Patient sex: F
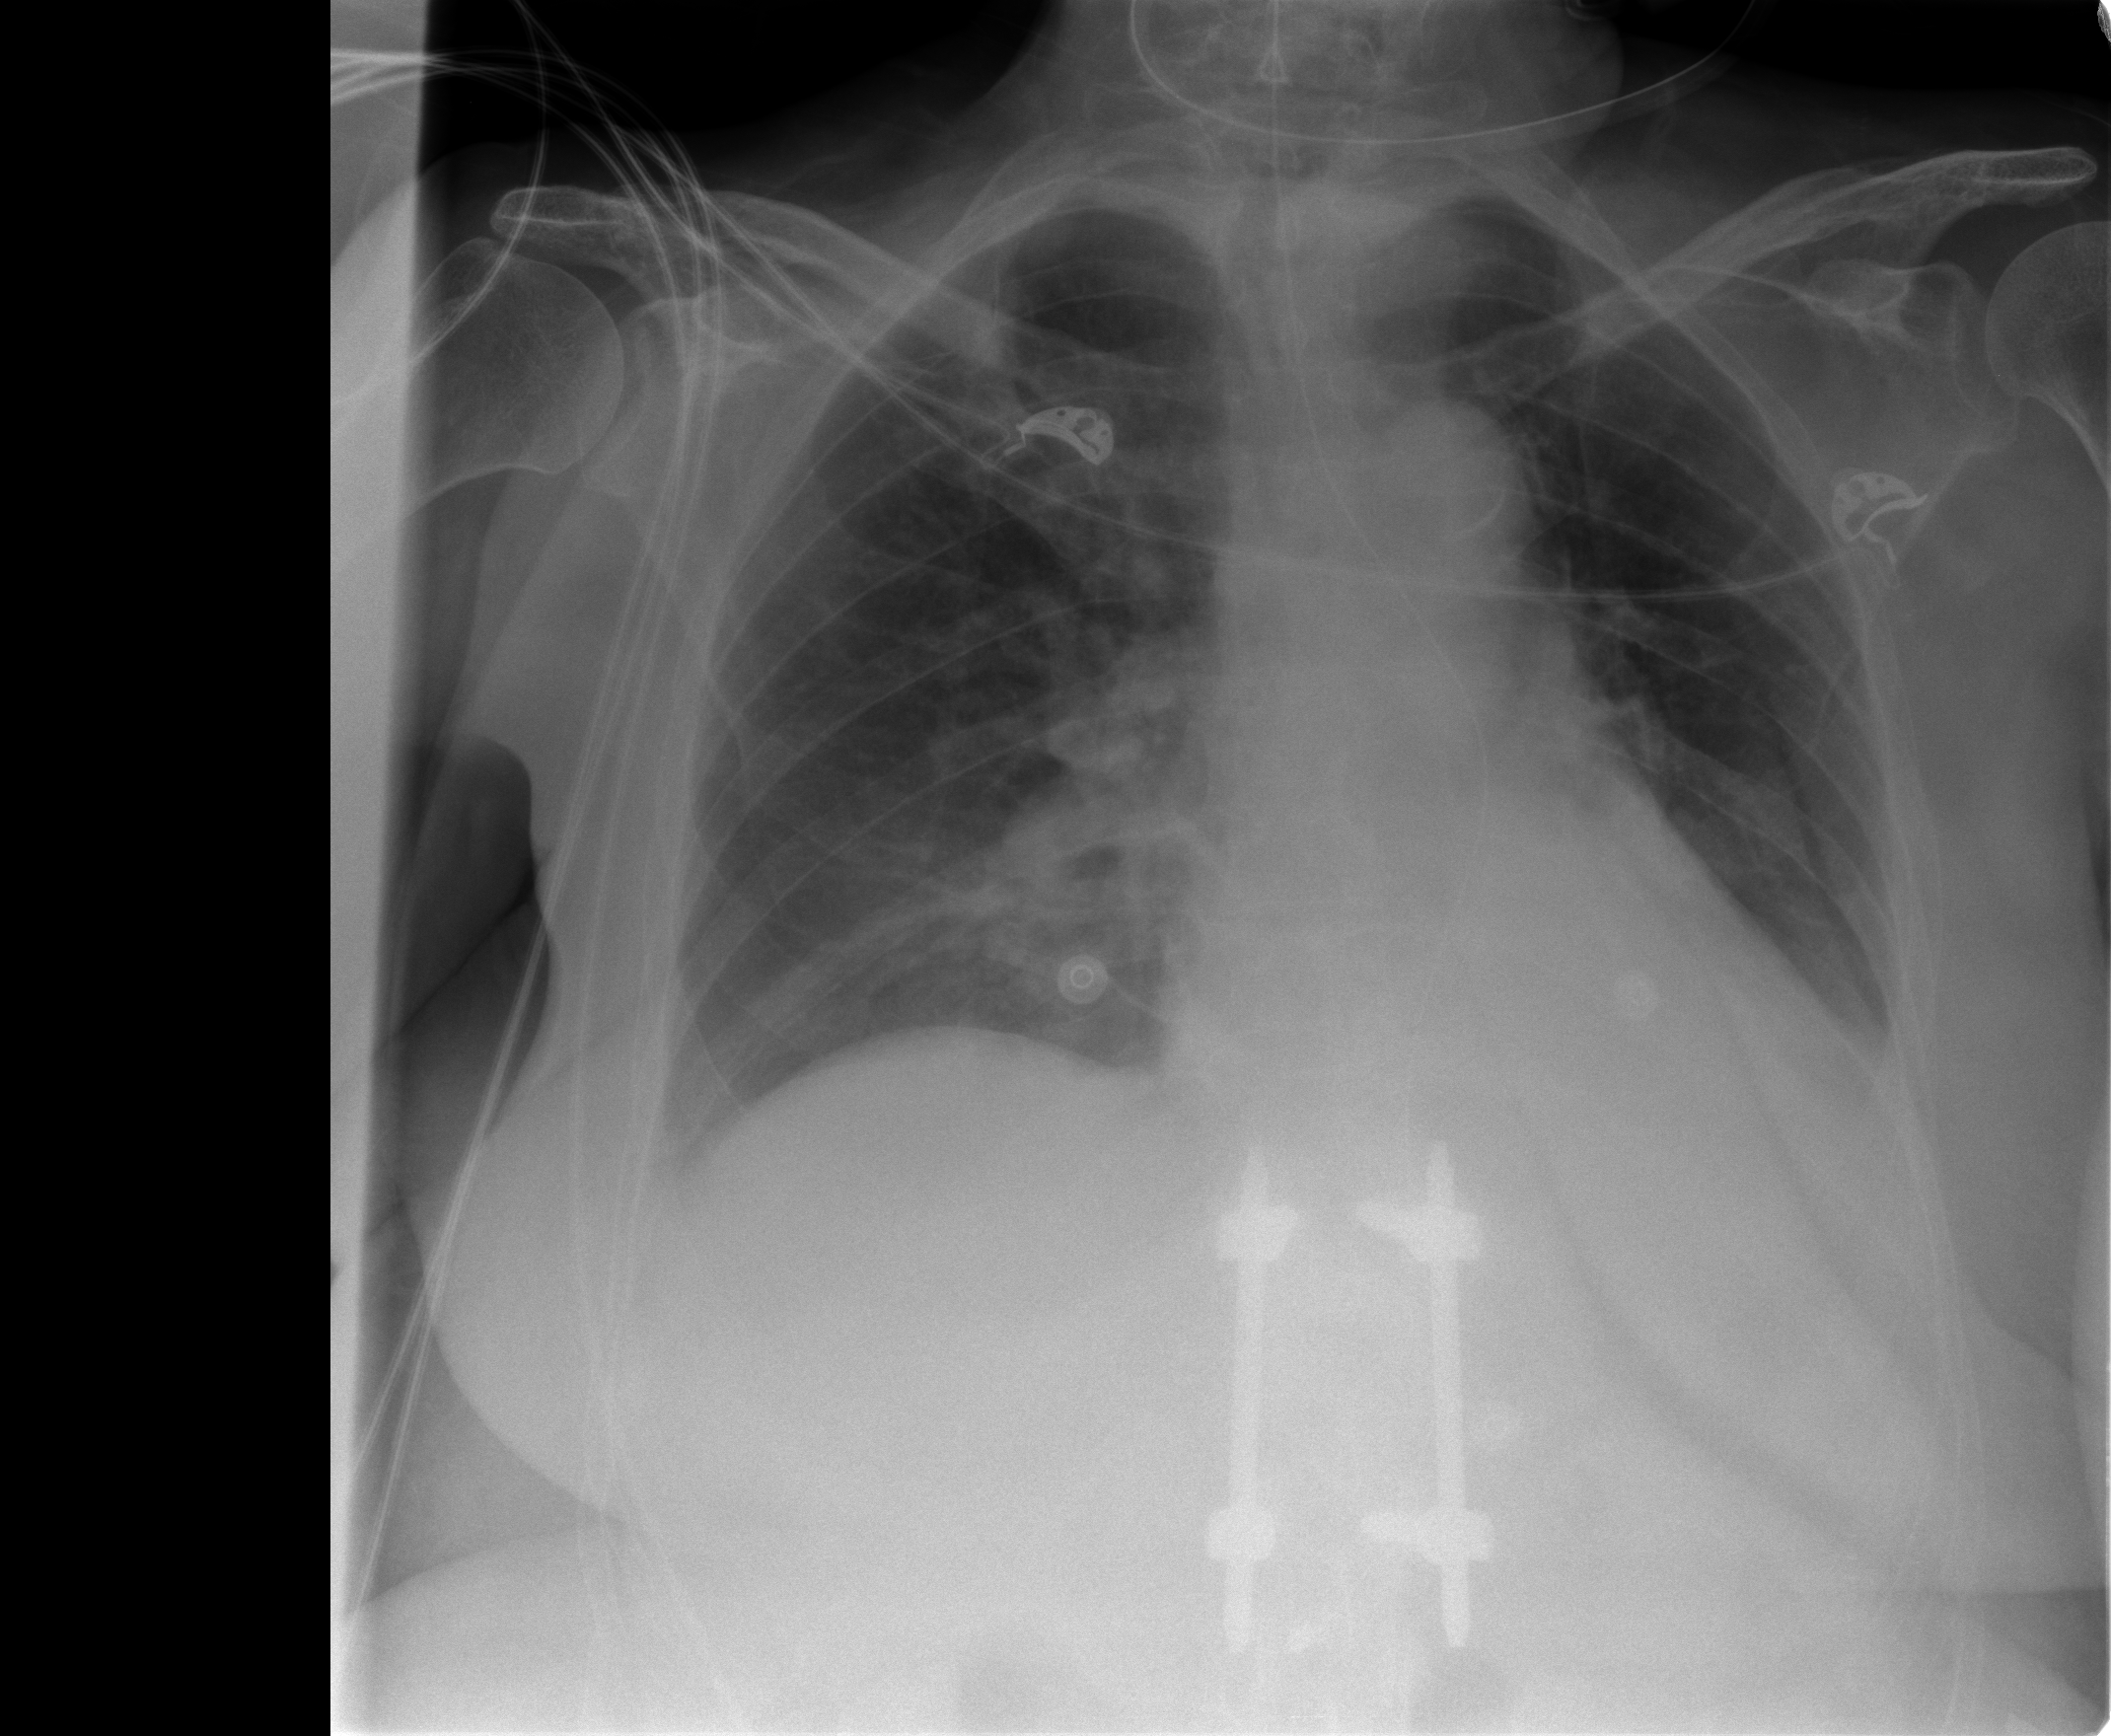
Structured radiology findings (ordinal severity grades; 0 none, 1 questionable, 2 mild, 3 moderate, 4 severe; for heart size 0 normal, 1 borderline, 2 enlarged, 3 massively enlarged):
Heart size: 0
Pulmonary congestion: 2
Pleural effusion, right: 2
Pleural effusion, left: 2
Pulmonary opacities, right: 2
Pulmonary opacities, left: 0
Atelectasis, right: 2
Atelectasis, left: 2